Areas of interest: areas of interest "Scenic Spot"
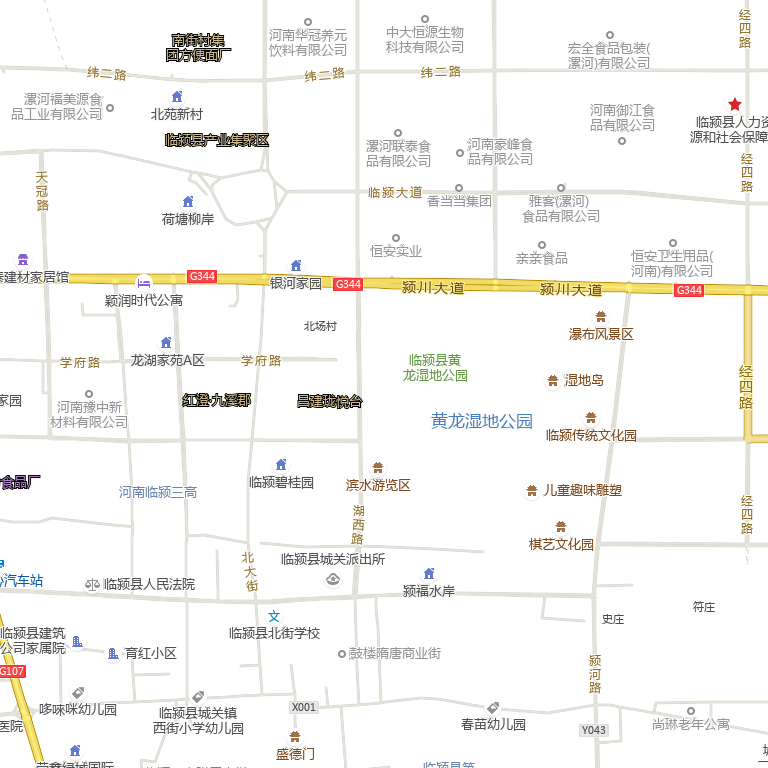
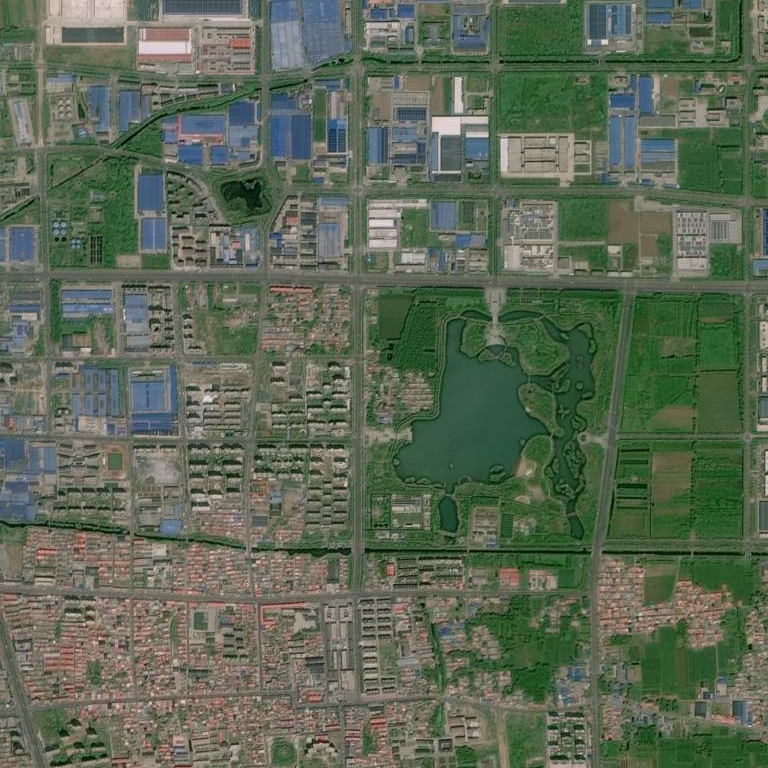